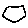
Label: hexagon